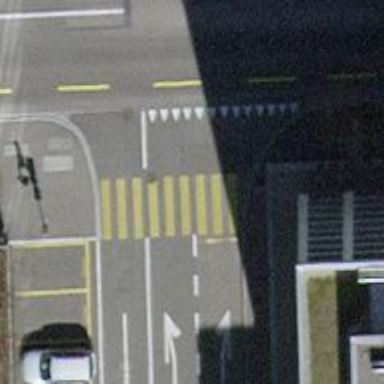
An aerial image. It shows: Uncontrolled zebra crossing on the road.